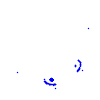
Particle: proton